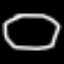
Label: octagon